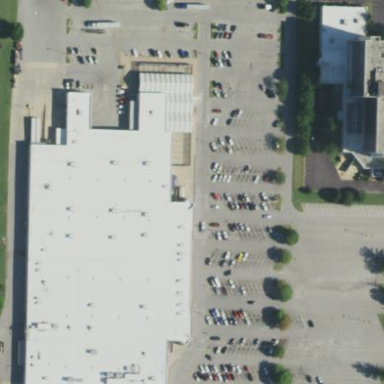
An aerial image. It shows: Retail area.